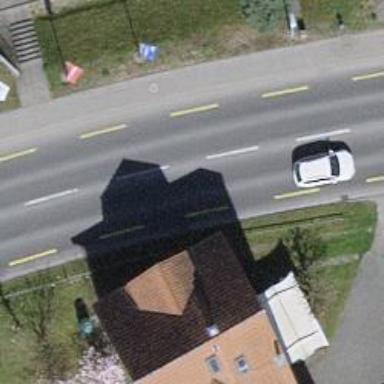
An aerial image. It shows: Secondary road with dedicated cycle lane.